Question: I have implemented this:

Constellation plot of receiver side is same as that of transmitter but it disappears for some moment and is not continuous, It flickers and keeps on moving around and for a very short moment show a garbage plot also.
How to resolve that to get a correct continuous plot?
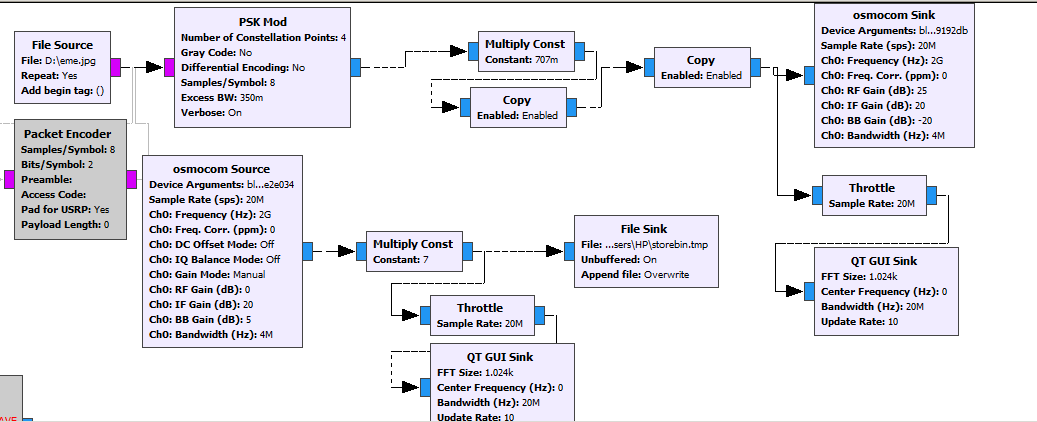
Answer: Never use a "Throttle" block in a hardware flow graph.
What it does is just slow down the processing speed "about roughly" to the requested rate on average. That will sooner or later lead to your computer not fetching the samples from your hardware source quick enough, and you run into overflows.
That is probably the moment when you see "garbage" plots.
Generally, 20 MS/s is a lot, and usually, hard drives aren't reliably fast enough at writing away that data. Also disable the file sink if the problem persists.
> it disappears for some moment and is not continuous, It flickers and keeps on moving around
Congratulations! You discovered the wireless channel. That's what happens. Consult your wireless communications basics knowledge for more on that; this is not a programming problem :)